Question: I have a section of my home page that when viewed in screen sizes other than the one I am working on, it changes position. I think it is to do with the position element but I am not sure exactly what it should be set to or where it should be placed within my CSS.
The section I want remaining in the same place is a jquery image transition which is shown below the navigation menu within the image. See HTML and CSS below aswel for further reference.
Thank you for any help guys

'''
HTML:
<body>
<div id="top_bar">
<div id="top_inner">
<div id="logo"> <a href="http://www.edosbornephotography.com"><img src="images/logo.gif" alt="Ed Osborne" width="225" height="115" class="logo"></a></div>
<div class="nav">
<ul class = "menu" >
<li> <a href = "#" > Home </a> </li>
<li><a href = "#" > Packages </a>
<li><a href = "#" > Weddings </a>
<li><a href = "#" id="left" > Lifestyle </a>
<ul class = "submenu" >
<li> <a href = "#" > Families </a> </li>
<li> <a href = "#"> Newborn/Child </a> </li>
<li> <a href = "#" > Portraits </a> </li>
</ul>
</li>
<li> <a href = "#" > Blog </a> </li>
<li><a href = "#" id="left"> Abous Us </a>
<ul class = "submenu" >
<li> <a href = "#" > Ed Osborne </a> </li>
<li> <a href = "#" > Testimonials </a> </li>
<li> <a href = "#" > FAQs </a> </li>
</ul>
</li>
<li> <a href = "#" > Contact Us </a> </li>
<li> <a href = "#" > Links </a> </li>
</ul>
</div>
</div>
</div>
<div id="main">
<div id="smart-gallery">
<a href="images/cubagallery-img-1.jpg">
<img src="images/cubagallery-img-1.jpg" /></a>
<a href="images/cubagallery-img-15.jpg">
<img src="images/cubagallery-img-15.jpg" /></a>
<a href="images/cubagallery-img-3.jpg">
<img src="images/cubagallery-img-3.jpg" /></a>
<a href="images/cubagallery-img-4.jpg"></a>
<img src="images/cubagallery-img-4.jpg" /></a>
</div>
</div>
'''
CSS:
'''
#top_bar {
width: 100%;
height: 145px;
background: #000000;
padding-bottom: 20px;
}
#top_inner {
text-align: center;
margin: 0 auto;
width: 1000px;
height: 144px;
}
.nav {
margin: 0 auto;
position: relative;
padding-top: 100px;
}
ul.menu {
list-style: none;
margin: 0;
float: left;
background: #222;
font-size: 1.2em;
background: url(../images/topnav_bg.gif) repeat-x;
}
ul.menu li {
float: left;
margin: 0;
position: relative;
}
ul.menu li span {
width: 11px;
height: 35px;
float: left;
background: url(../images/subnav_btn.gif) no-repeat center top;
}
.min-gallery
{
width: 927px;
height: 615px;
border: solid 1px black;
background-color: Black;
background: url(../images/bg.jpg);
margin: auto;
margin-left: 232px;
}
.min-gallery .preview
{
width: 852px;
height: 493px;
margin-top: 36px;
margin-left: 36px;
margin-right: 36px;
position: relative;
border: solid 2px black;
overflow: hidden;
background-color: White;
}
.min-gallery .preview img
{
width: 795px;
height: 525px;
position: absolute;
}
.min-gallery .bottom
{
width: 100%;
height: 98px;
color: Gray;
font-family: Arial;
font-size: 1em;
font-weight: bold;
overflow: hidden;
}
'''
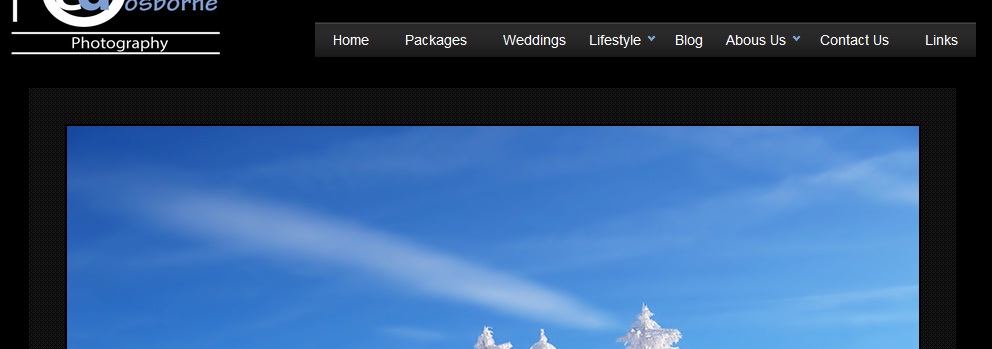
Answer: You html code does not contain any element with 'min-gallery' class... but if you change it min-gallery with smart-gallery:
'''
.smart-gallery
{
width: 927px;
height: 615px;
border: solid 1px black;
background-color: Black;
background: url(../images/bg.jpg);
margin: auto;
margin-left: 232px; <- remove
}
.smart-gallery...
'''